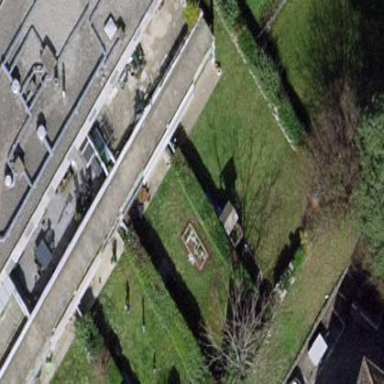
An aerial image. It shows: Garden enclosed by fence.